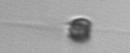
Label: Apedinella